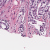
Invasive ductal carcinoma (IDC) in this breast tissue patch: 1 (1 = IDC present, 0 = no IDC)